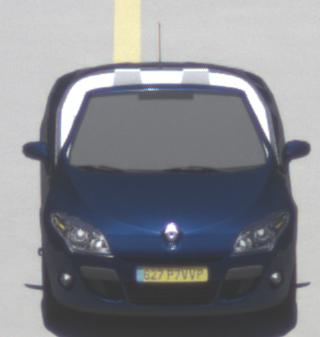
Make: Renault
Model: Mégane Coupé-Cabriolet 1.6 16V 110
Detailed model: Mégane (III) Coupé-Cabriolet
Model produced from: 2010/06
Model produced until: 2013/03
Doors: 2
Color: blue
Road condition: dry road
Daytime: midday
Contrast: high contrast